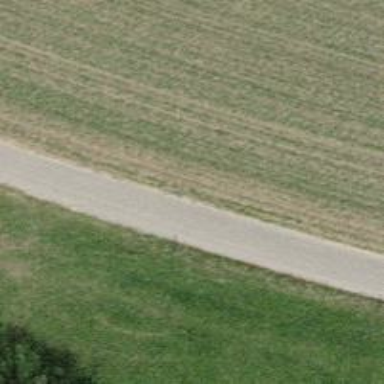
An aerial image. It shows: Asphalt track with grade 1 tracktype.